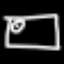
Label: square